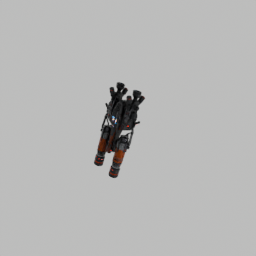
Label: mechanical